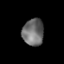
Tissue: lung
Cell type: Fibroblasts
Senescence score: 0.205
Nuclear area (px): 559
Mean DAPI intensity: 109.403